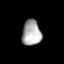
Tissue: lung
Cell type: Smooth muscle cells
Senescence score: 0.6404
Nuclear area (px): 478
Mean DAPI intensity: 169.056